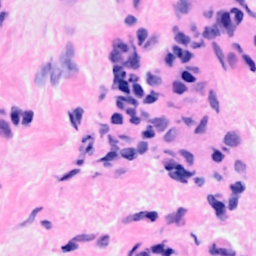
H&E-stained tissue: Breast